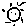
Label: sun